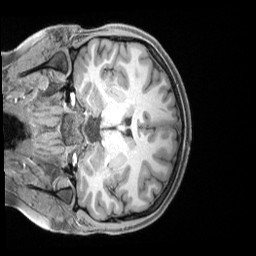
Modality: T1w
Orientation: coronal
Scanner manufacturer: siemens
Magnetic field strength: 3 T
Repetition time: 2.4 s
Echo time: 0.00228 s